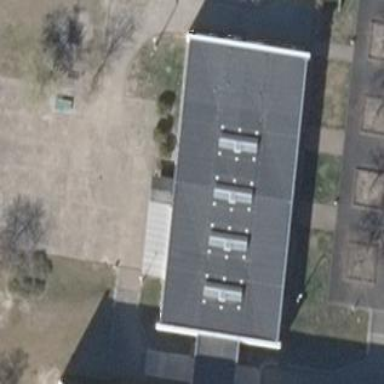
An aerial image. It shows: School building or complex.